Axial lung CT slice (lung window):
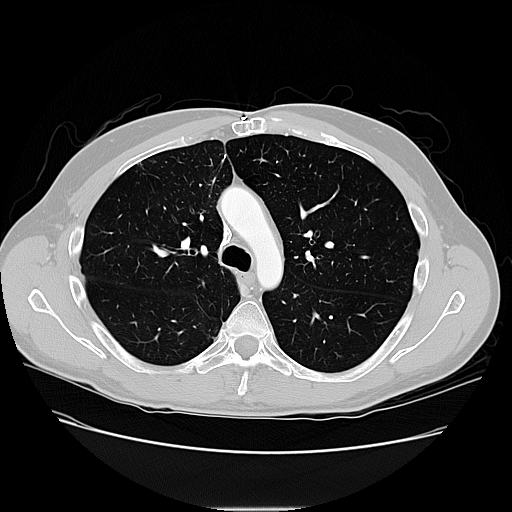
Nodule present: no